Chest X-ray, PA view. Patient: 25 years old, sex F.
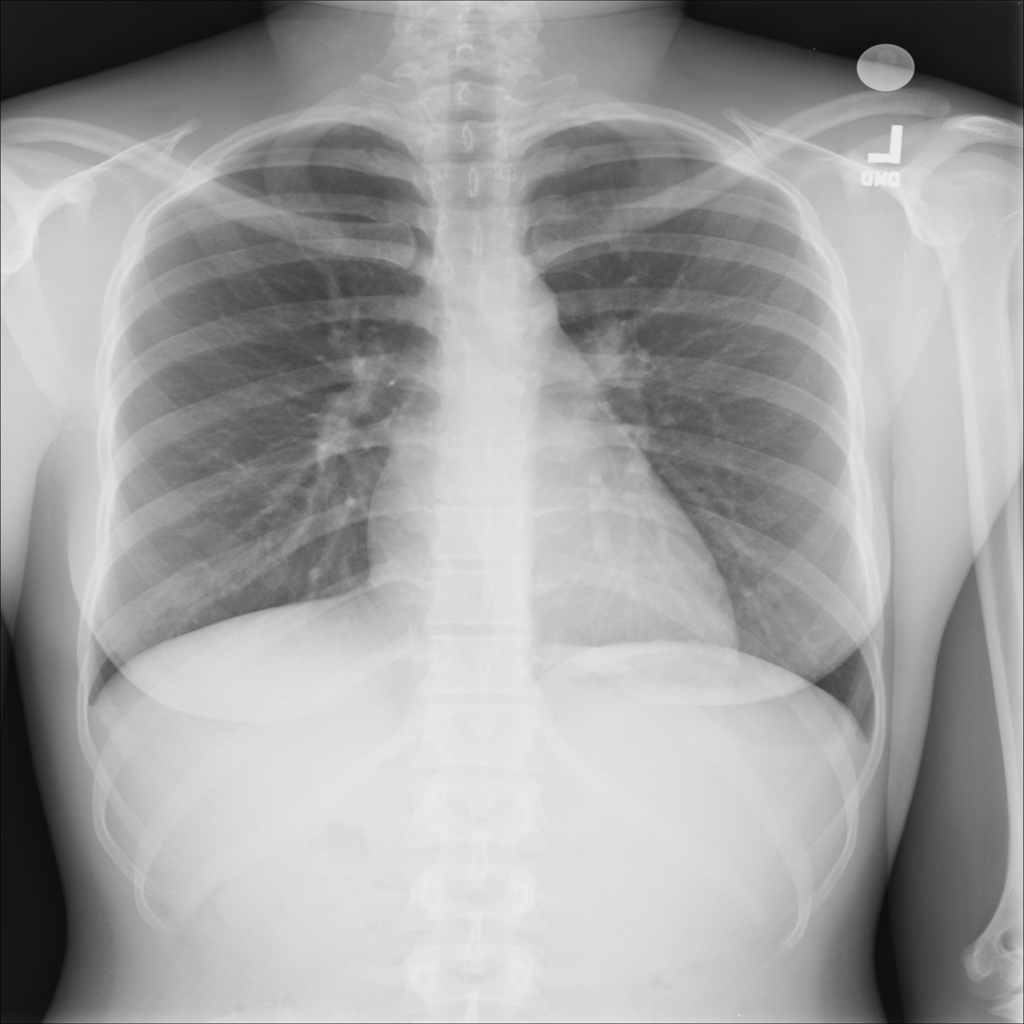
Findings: No Finding